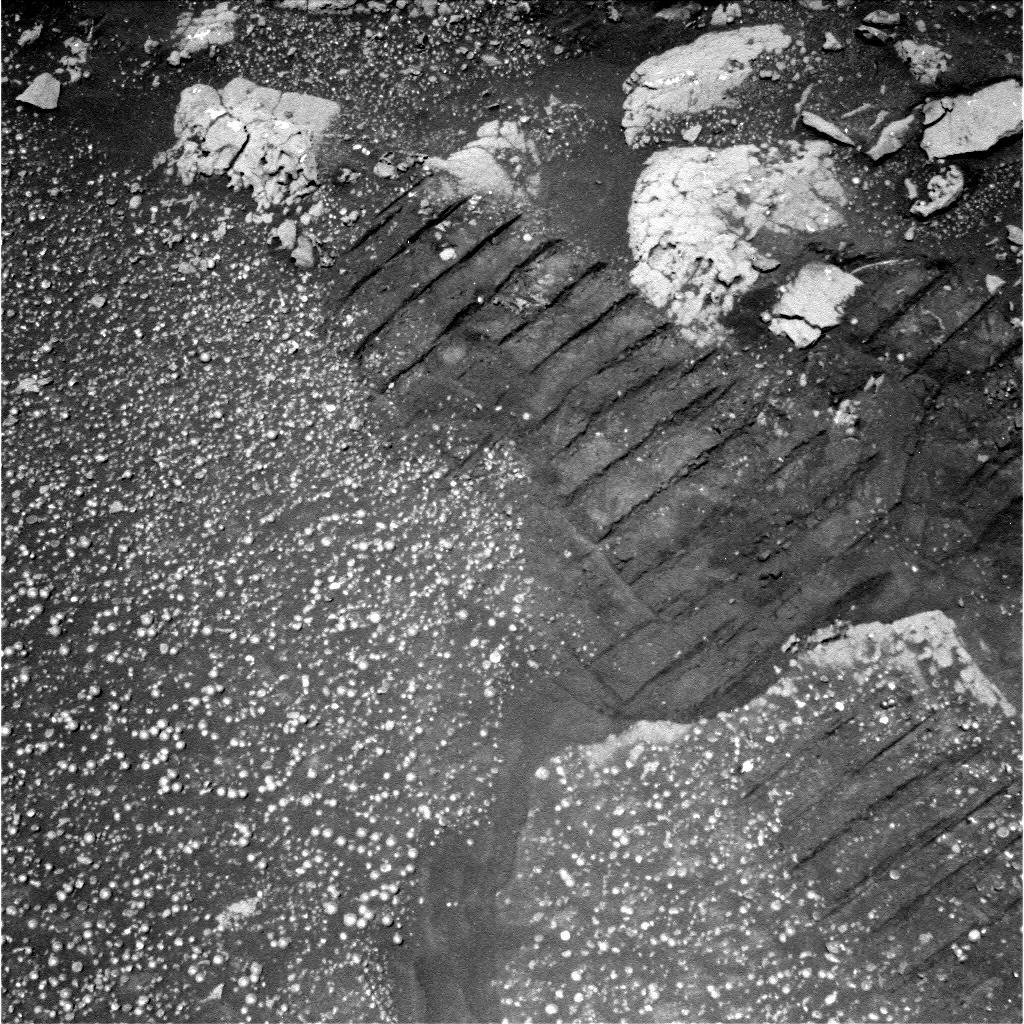
Terrain classes present: Bedrock, Gravel / Sand / Soil, Rock, Track